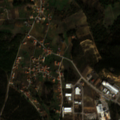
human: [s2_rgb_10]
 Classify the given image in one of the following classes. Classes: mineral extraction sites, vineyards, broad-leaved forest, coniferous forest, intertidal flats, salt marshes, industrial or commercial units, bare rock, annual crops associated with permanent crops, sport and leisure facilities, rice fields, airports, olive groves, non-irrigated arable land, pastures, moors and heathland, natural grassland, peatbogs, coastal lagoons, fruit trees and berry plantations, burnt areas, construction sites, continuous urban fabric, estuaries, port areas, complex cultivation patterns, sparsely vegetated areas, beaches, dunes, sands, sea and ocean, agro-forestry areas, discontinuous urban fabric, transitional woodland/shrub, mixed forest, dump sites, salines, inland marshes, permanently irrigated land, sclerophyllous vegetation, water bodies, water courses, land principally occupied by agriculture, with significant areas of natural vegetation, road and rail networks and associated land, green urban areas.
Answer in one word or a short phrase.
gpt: industrial or commercial units, annual crops associated with permanent crops, complex cultivation patterns, broad-leaved forest